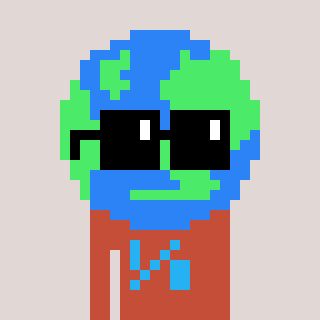
a pixel art character with square black sunglasses, a earth-shaped head and a rust-colored body on a warm background